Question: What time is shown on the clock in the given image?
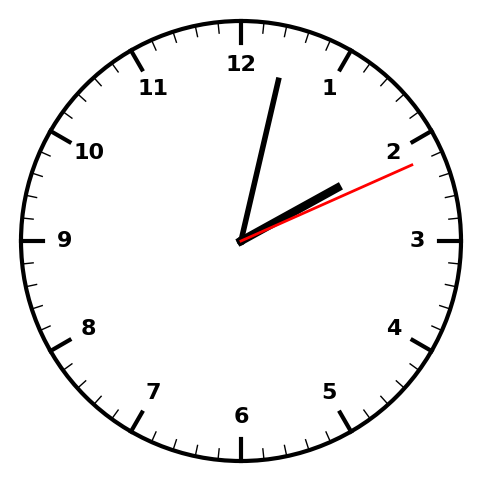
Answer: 02:02:11